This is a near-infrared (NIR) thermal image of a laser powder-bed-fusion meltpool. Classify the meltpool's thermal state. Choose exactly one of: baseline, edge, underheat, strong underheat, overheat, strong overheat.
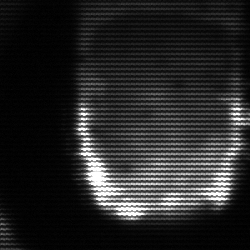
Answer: baseline